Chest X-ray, AP view. Patient: 55 years old, sex M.
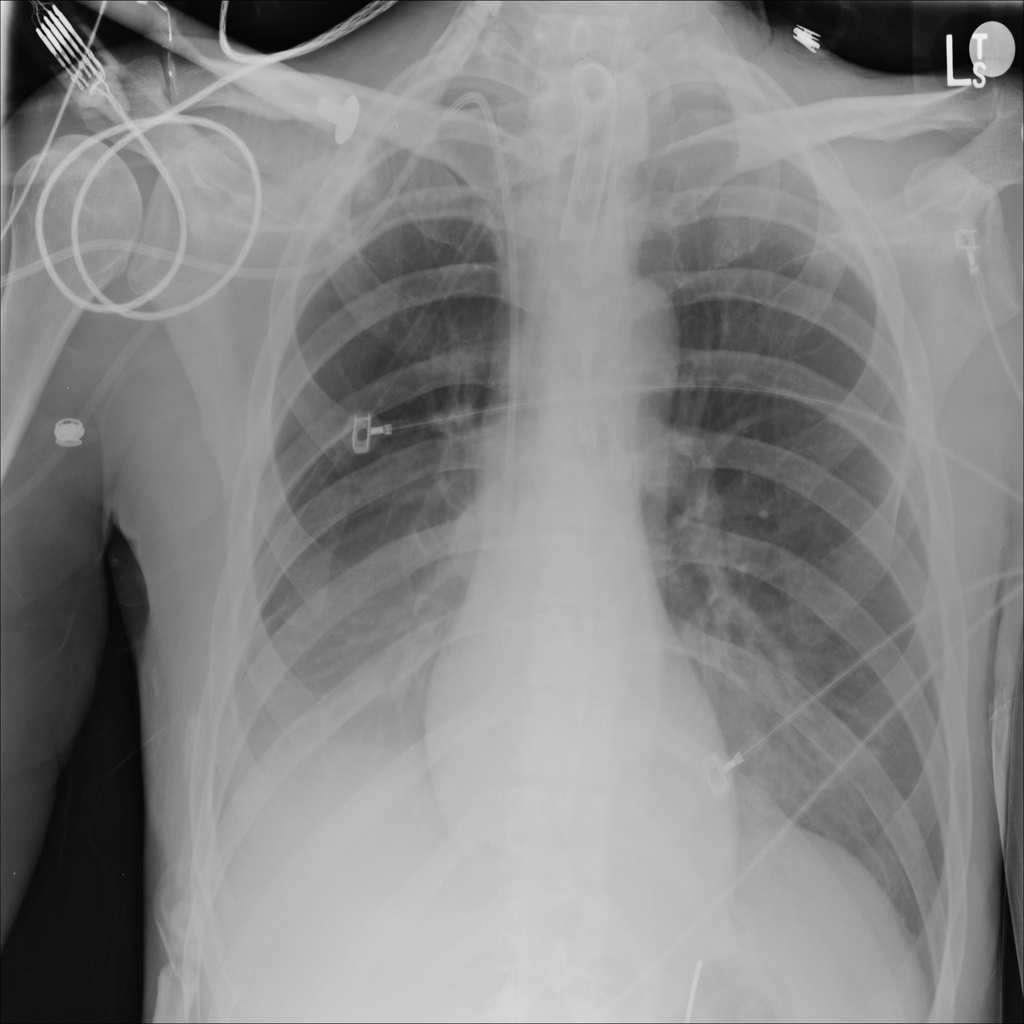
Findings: No Finding